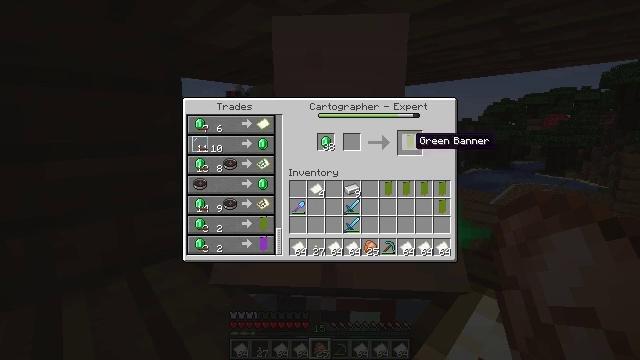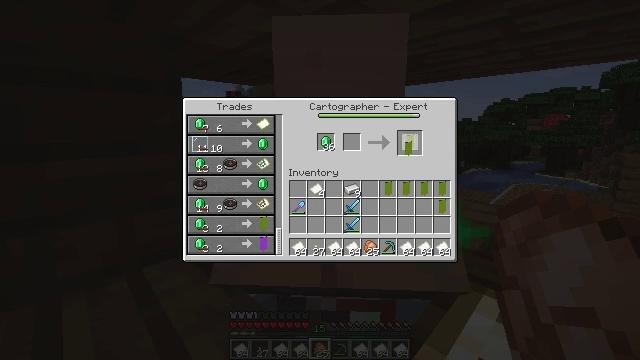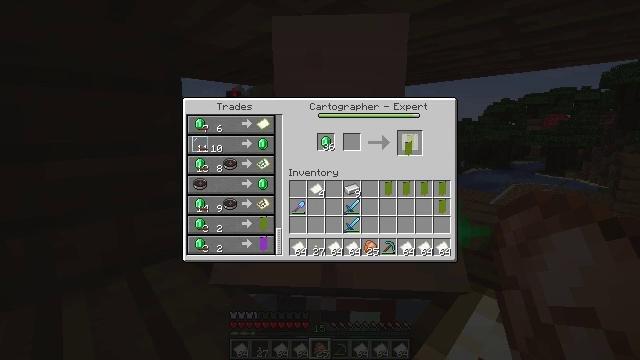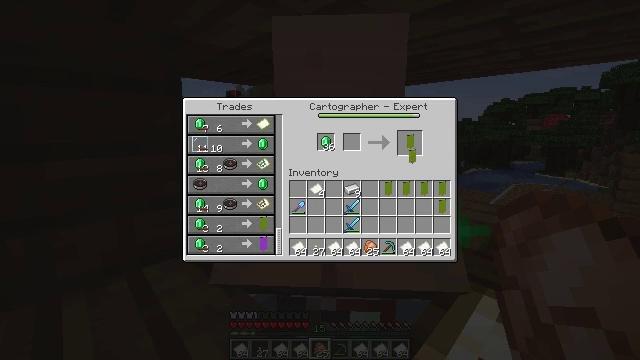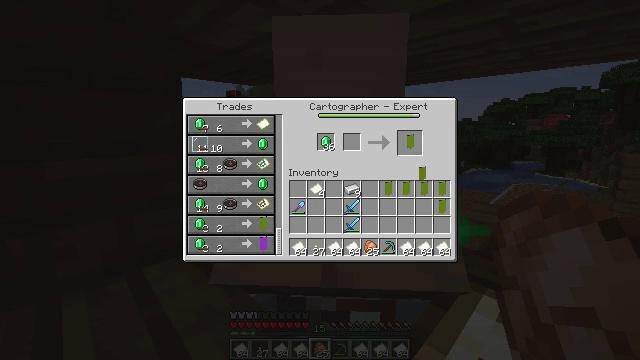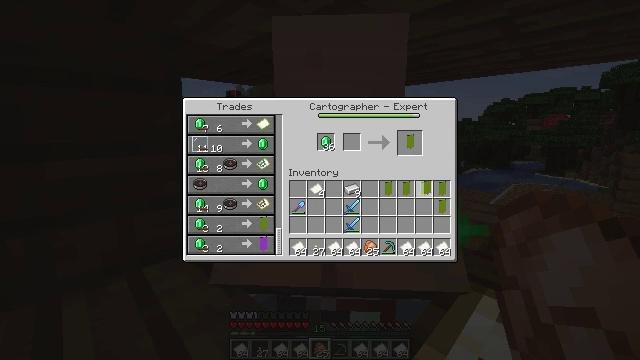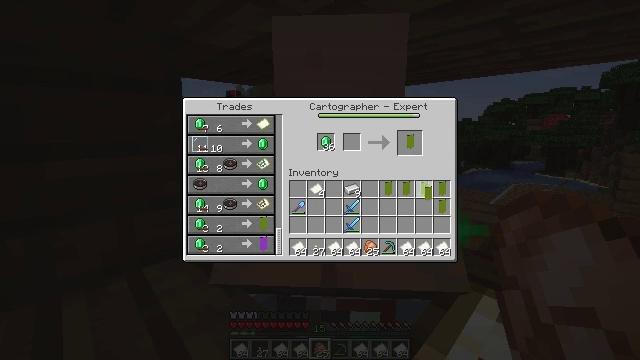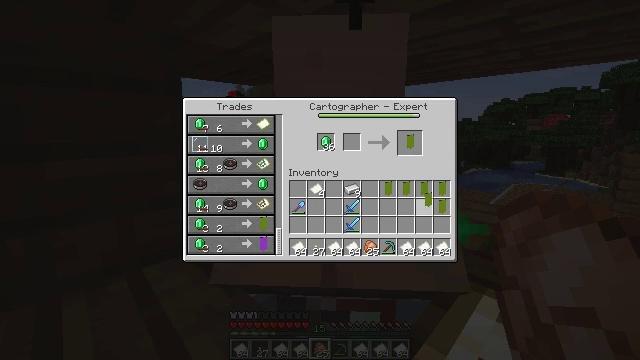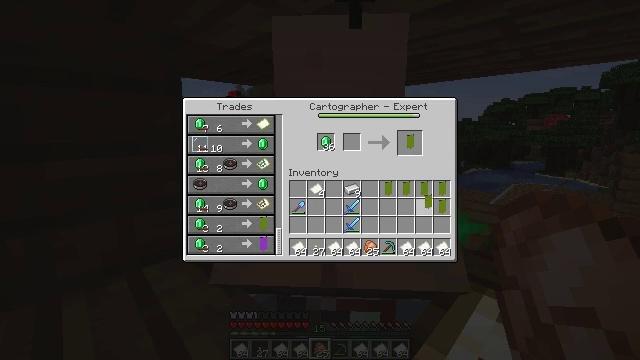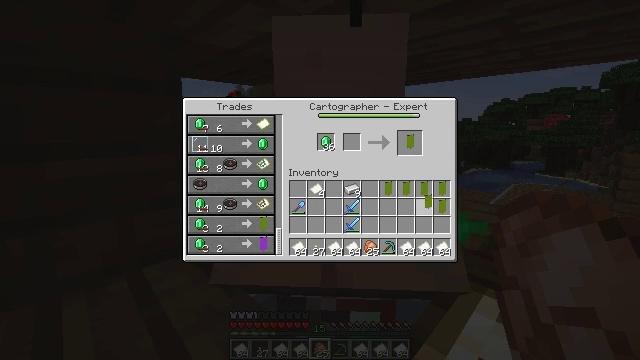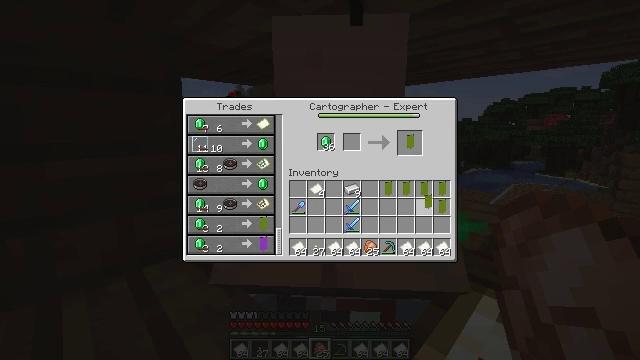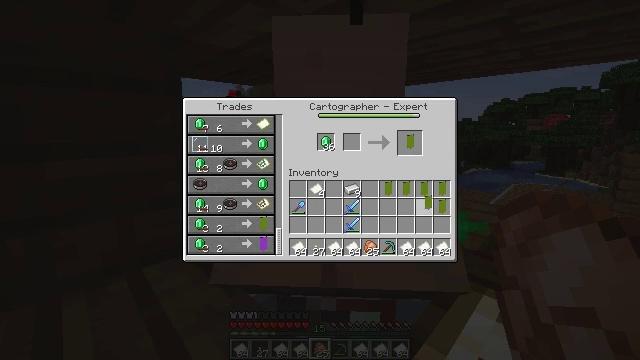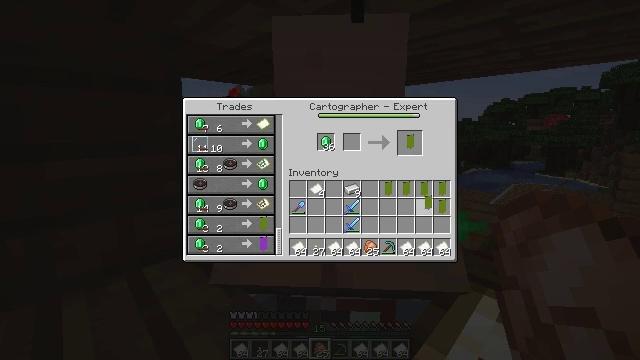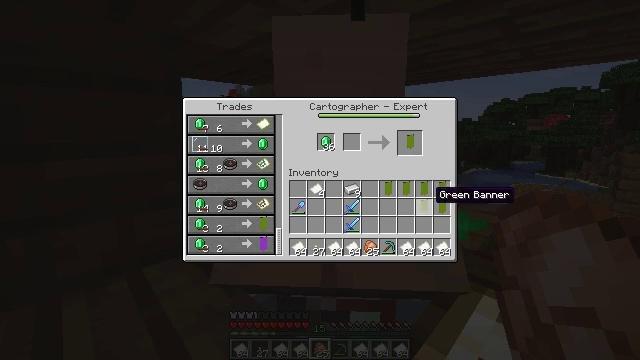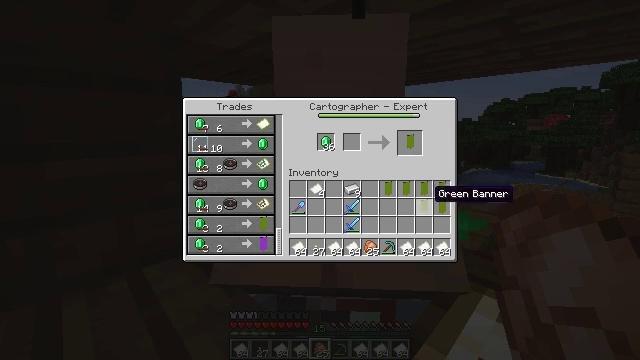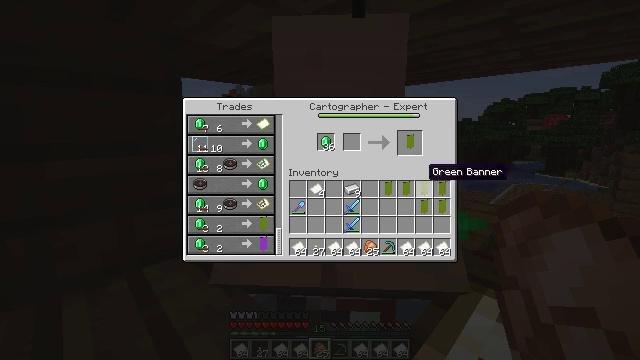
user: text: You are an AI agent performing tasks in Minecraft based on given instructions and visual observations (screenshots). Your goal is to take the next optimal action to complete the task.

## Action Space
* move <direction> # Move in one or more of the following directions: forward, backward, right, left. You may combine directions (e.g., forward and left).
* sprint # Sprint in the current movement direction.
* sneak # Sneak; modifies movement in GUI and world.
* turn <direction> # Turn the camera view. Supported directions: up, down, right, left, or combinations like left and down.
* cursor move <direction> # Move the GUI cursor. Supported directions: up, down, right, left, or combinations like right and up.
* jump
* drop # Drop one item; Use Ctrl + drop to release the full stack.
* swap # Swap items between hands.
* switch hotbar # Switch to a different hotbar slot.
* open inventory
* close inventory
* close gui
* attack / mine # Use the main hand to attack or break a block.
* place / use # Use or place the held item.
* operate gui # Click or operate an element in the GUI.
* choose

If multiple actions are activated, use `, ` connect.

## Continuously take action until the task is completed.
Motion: motion action
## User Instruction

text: Produce a green banner using green dye and wool.
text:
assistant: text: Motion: operate gui
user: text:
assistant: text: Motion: operate gui
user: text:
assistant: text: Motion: cursor move down, operate gui
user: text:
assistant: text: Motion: cursor move right and down
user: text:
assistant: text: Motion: cursor move down
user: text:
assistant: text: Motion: no_op
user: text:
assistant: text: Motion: no_op
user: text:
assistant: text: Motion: no_op
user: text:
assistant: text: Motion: no_op
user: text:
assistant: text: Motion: operate gui
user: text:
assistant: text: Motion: operate gui
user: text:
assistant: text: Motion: operate gui
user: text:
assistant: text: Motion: no_op
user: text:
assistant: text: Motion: no_op
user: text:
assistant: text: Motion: cursor move up
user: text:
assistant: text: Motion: cursor move up
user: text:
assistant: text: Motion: cursor move up
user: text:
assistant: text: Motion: no_op
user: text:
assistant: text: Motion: no_op
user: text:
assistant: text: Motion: no_op
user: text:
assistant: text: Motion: no_op
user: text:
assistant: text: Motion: operate gui
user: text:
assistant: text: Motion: operate gui
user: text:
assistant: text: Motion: cursor move down, operate gui
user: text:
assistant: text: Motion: cursor move down
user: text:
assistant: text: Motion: cursor move down
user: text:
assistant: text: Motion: cursor move down
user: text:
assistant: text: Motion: no_op
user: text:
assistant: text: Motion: no_op
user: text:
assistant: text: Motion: no_op